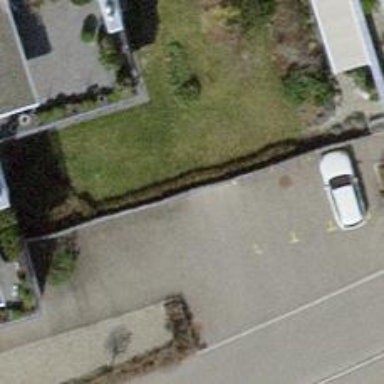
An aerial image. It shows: Parking entrance.